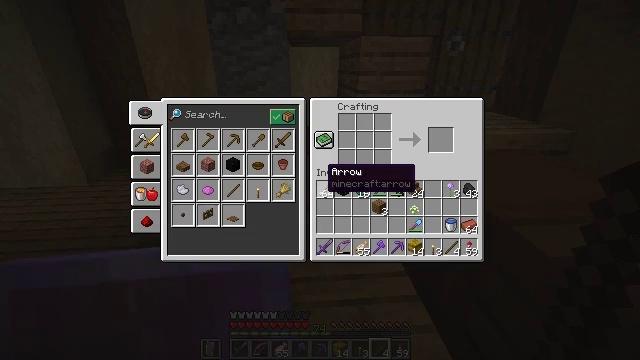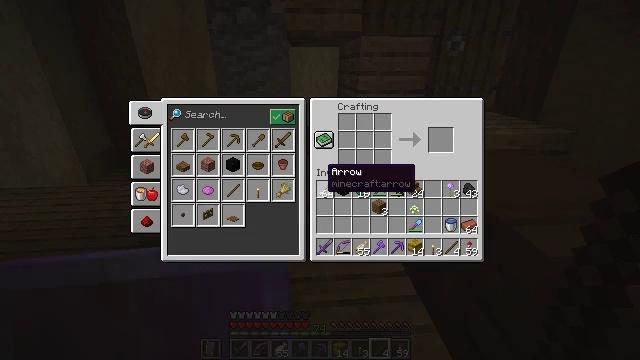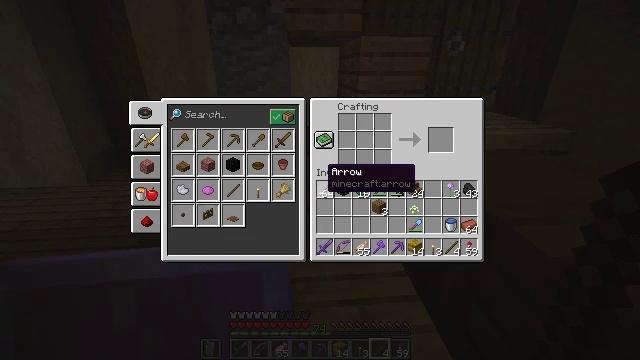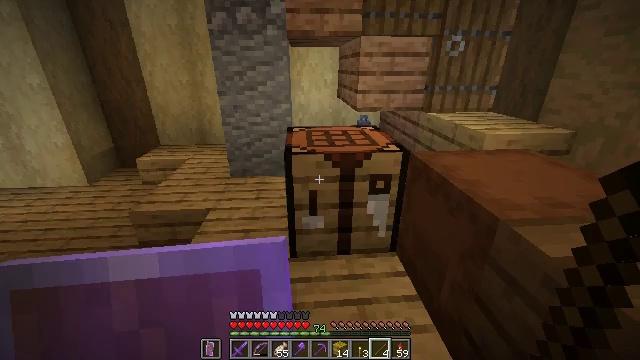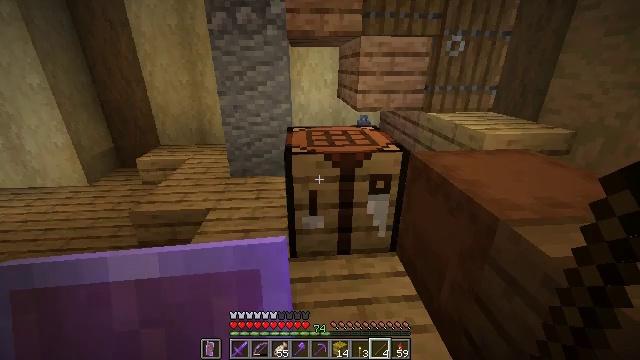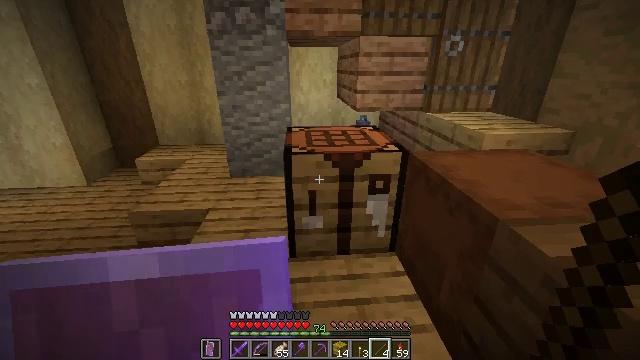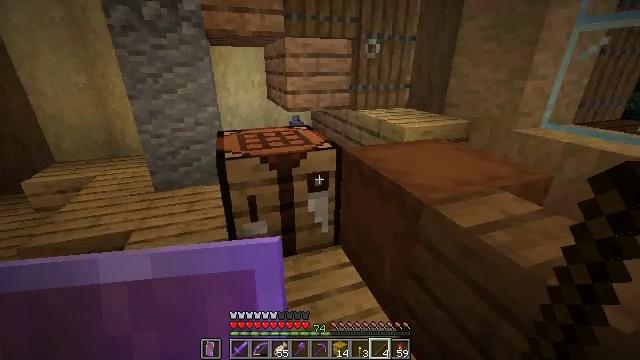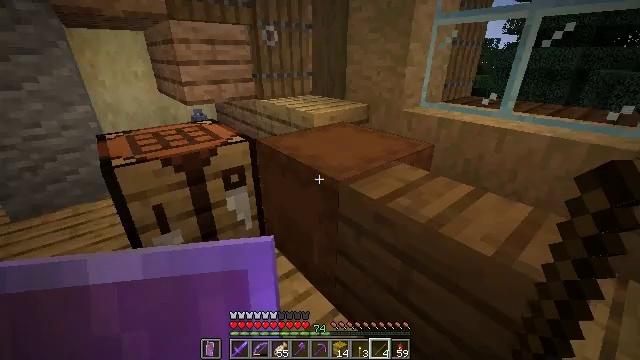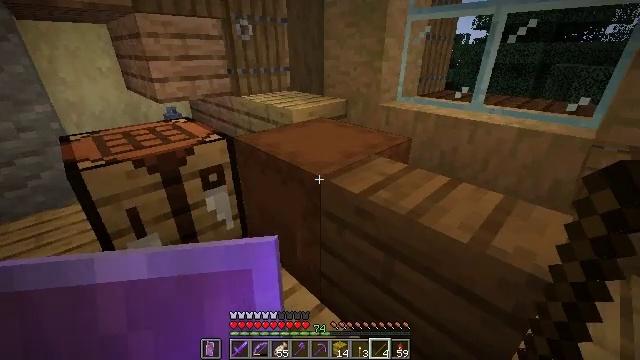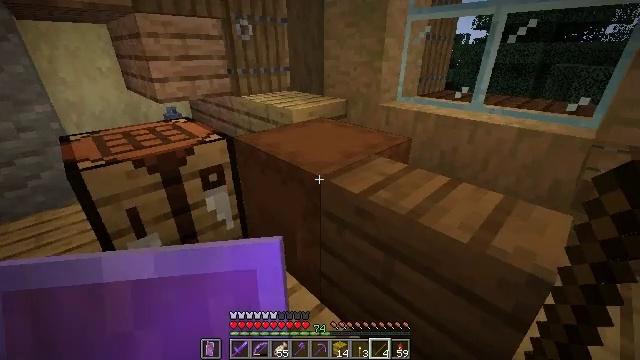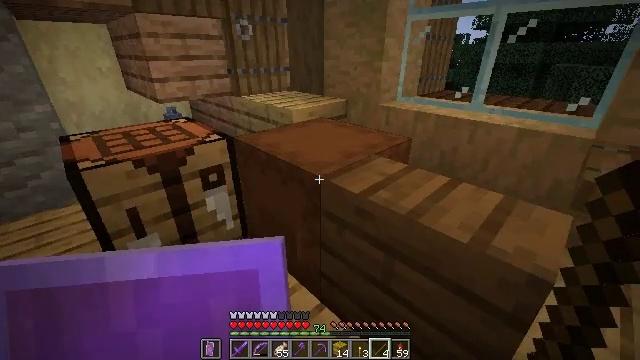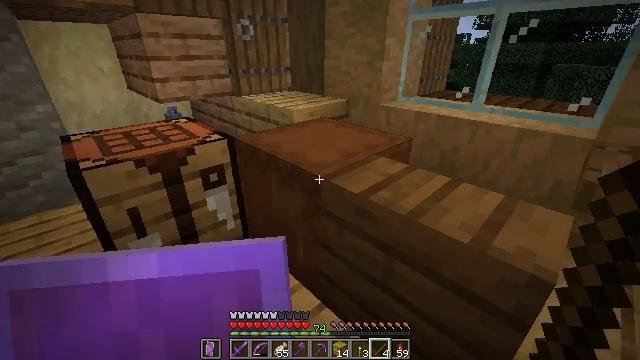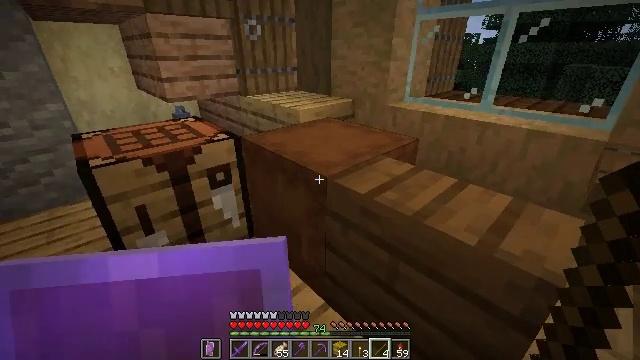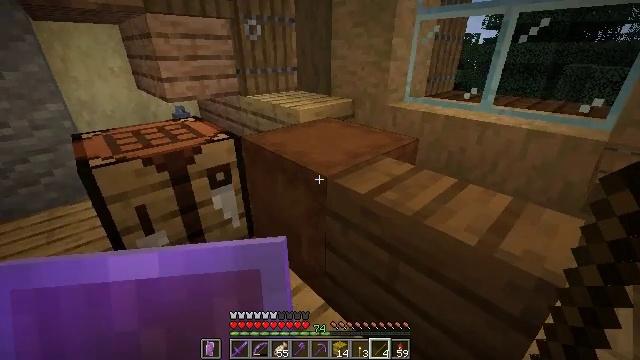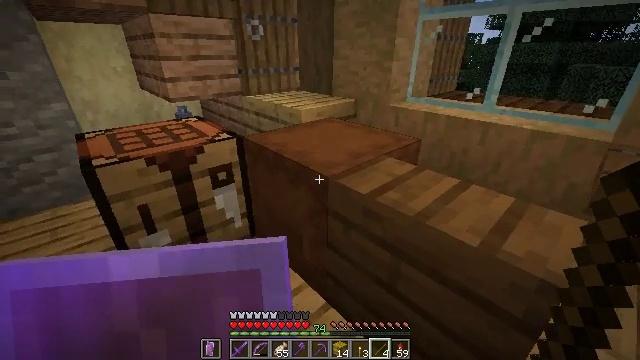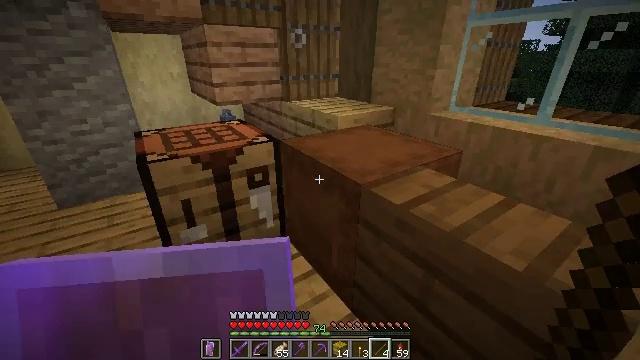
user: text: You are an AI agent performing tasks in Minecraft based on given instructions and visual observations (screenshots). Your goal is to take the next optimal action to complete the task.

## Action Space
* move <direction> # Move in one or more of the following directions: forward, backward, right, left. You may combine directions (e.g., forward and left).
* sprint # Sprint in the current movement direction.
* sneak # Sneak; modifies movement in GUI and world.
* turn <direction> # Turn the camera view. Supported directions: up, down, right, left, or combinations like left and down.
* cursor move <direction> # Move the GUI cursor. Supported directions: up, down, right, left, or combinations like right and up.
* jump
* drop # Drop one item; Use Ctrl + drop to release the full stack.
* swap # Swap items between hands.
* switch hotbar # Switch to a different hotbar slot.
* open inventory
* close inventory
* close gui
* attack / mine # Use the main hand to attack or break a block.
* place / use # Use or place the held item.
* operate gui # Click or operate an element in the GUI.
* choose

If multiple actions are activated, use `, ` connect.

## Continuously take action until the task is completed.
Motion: motion action
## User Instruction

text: Use planks on the crafting table to make a spruce sign.
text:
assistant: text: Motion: no_op
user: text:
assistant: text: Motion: no_op
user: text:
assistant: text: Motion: no_op
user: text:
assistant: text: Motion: close gui
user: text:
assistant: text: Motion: no_op
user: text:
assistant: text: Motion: turn right
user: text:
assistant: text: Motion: turn right and down
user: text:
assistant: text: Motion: turn right
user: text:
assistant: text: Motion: no_op
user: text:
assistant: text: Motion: no_op
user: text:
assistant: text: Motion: no_op
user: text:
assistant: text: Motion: turn left
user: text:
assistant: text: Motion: no_op
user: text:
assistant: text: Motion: no_op
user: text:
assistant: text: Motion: turn left and up
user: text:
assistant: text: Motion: no_op
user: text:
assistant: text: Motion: no_op
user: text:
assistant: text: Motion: use / place
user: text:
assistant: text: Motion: use / place
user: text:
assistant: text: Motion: use / place
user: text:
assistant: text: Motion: no_op
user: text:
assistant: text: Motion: no_op
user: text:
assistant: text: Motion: open gui
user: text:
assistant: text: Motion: no_op
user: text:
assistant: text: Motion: no_op
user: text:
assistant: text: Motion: no_op
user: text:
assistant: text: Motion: no_op
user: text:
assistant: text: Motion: no_op
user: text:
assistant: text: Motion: cursor move left
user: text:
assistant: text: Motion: cursor move left